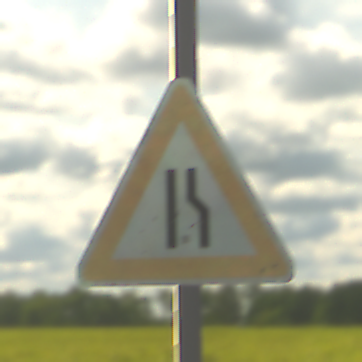
Verkehrszeichen: EinseitigVerengteFahrbahnRechts
Umgebung: Outdoor, RoadRail
Tageszeit: Midday
Wetter: PartlyCloudy
Licht: Natural
Jahreszeit: NotSpecified
Kontrast: HighContrast